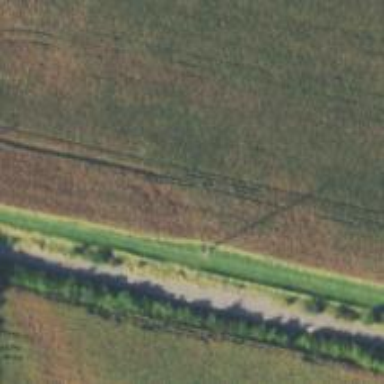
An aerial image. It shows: Power pole.